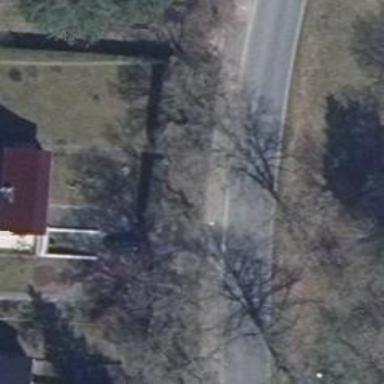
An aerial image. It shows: Sidewalk.